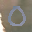
Label: 0